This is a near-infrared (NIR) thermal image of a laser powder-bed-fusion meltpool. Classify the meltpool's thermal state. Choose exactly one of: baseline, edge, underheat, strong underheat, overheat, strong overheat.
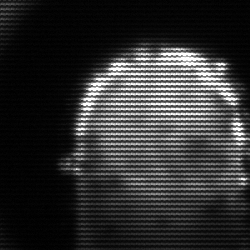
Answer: baseline